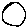
Label: circle